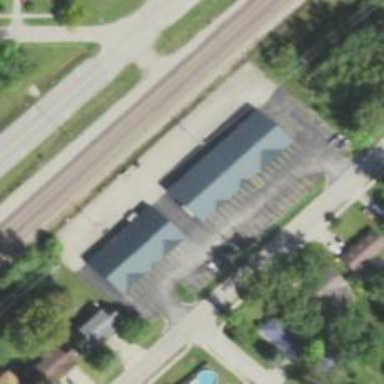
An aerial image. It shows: Commercial building.